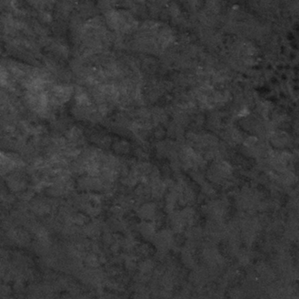
Label: frost